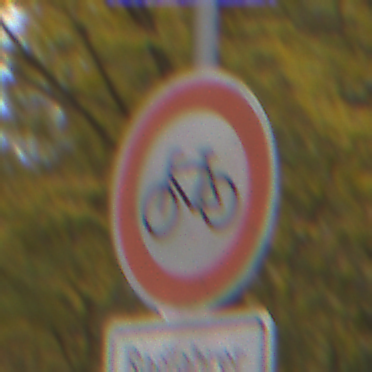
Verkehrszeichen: VerbotRadverkehr
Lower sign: HinweisDurchVerbaleAngabe3
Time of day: Midday
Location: Outdoor (Nature)
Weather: Overcast
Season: NotSpecified
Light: Natural